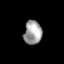
Tissue: skin
Cell type: Epithelial cells
Senescence score: 0.9144
Nuclear area (px): 420
Mean DAPI intensity: 158.326